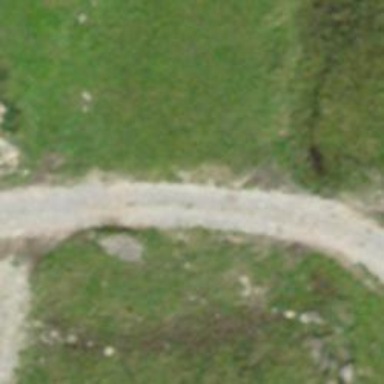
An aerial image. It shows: Dirt track road.